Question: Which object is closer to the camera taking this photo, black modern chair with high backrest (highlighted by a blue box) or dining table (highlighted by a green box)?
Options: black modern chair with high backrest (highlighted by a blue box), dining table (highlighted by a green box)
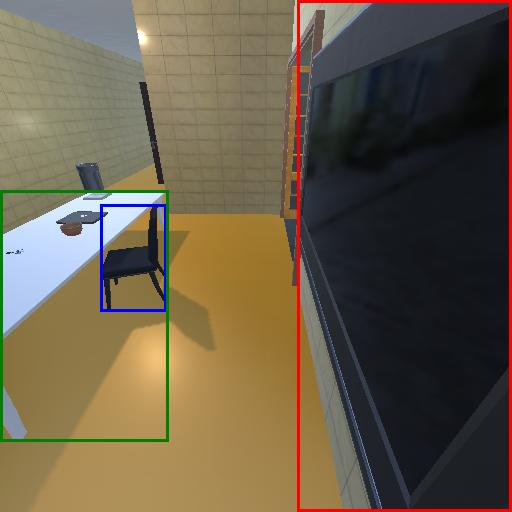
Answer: black modern chair with high backrest (highlighted by a blue box)